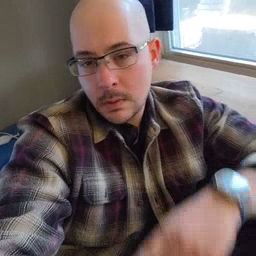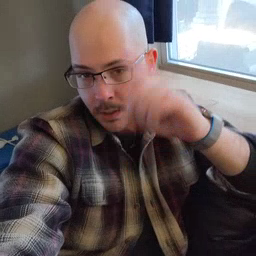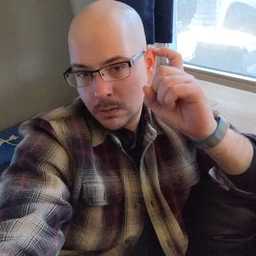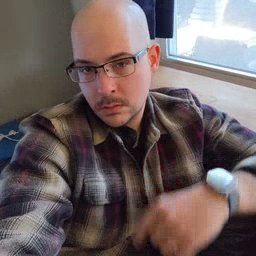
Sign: because